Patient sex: M
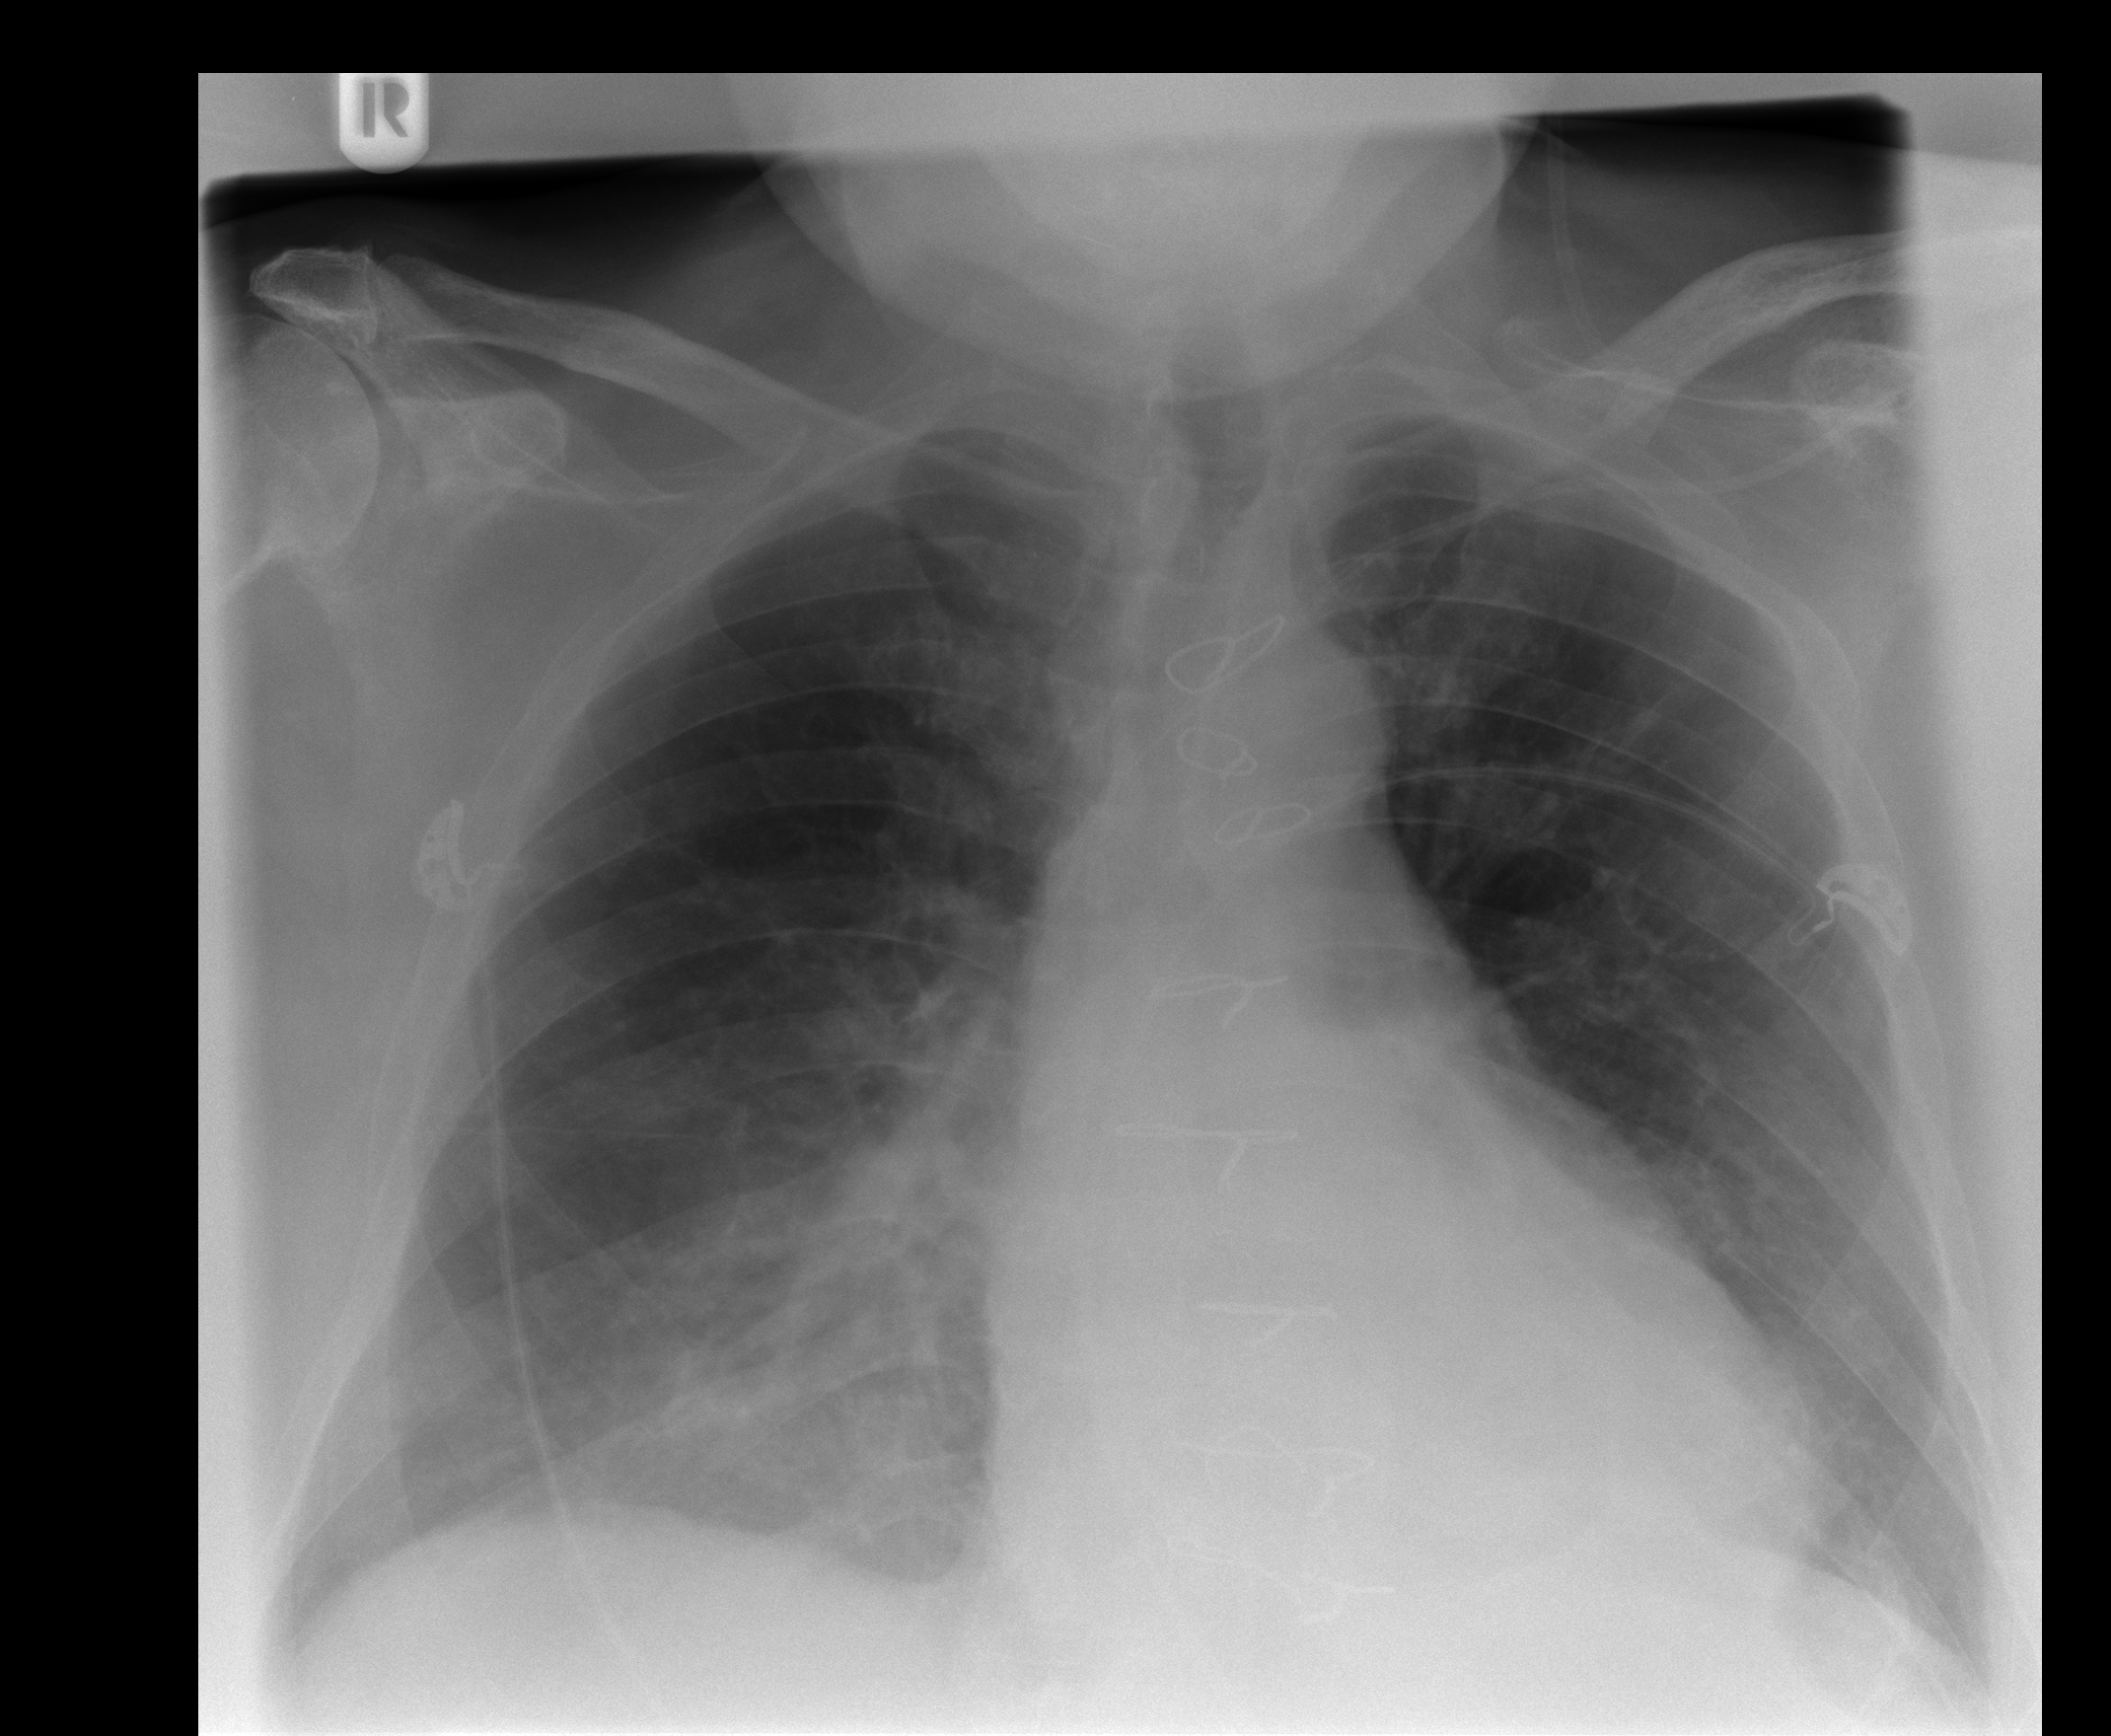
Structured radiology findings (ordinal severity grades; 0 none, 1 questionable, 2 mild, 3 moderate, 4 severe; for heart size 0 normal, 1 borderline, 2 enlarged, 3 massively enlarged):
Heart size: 2
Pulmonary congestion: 3
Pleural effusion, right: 0
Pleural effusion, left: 0
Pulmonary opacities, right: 3
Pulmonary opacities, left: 0
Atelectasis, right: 2
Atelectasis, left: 0